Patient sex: M
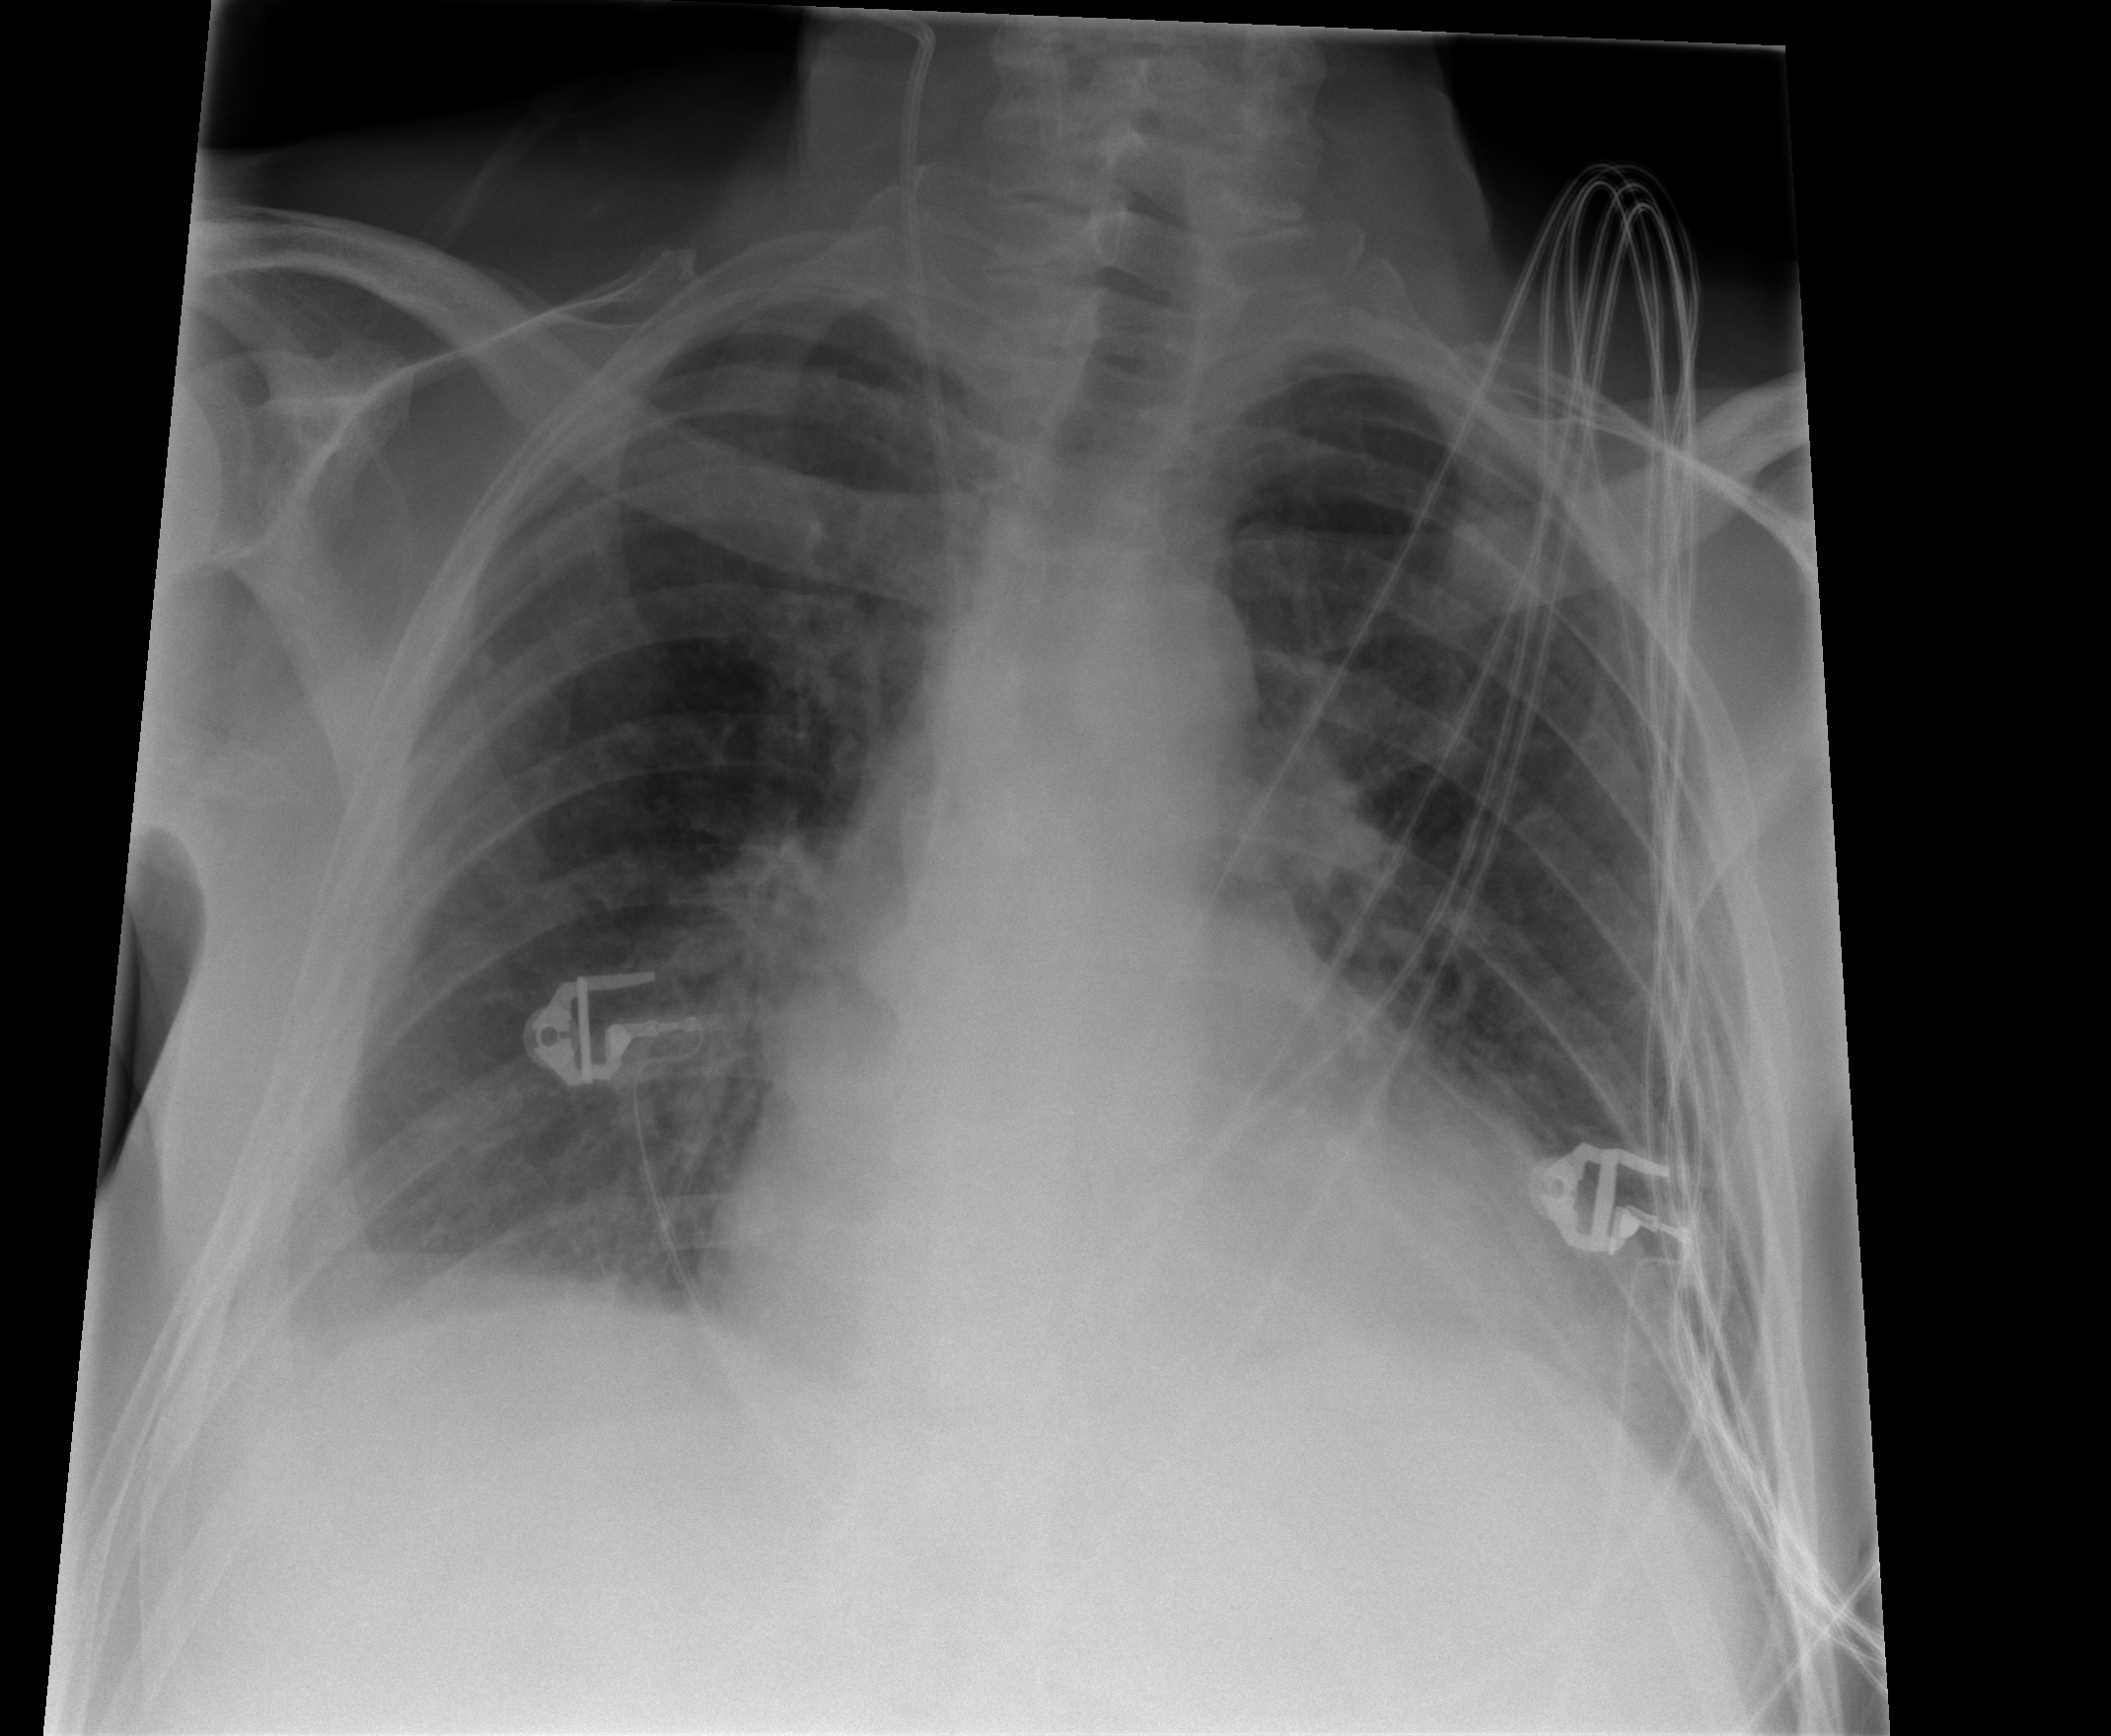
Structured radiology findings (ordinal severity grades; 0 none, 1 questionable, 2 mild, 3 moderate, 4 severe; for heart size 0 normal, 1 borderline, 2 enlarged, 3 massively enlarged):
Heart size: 3
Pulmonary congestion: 2
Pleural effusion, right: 0
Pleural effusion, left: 0
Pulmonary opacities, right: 0
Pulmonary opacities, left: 0
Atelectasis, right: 0
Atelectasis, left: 0